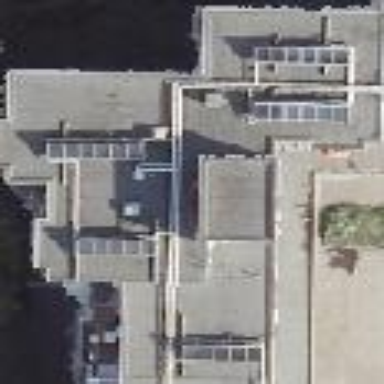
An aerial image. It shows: Building with apartments and flat roof.